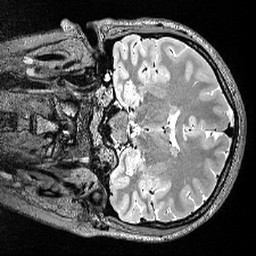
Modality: T2w
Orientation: coronal
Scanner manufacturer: siemens
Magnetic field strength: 3 T
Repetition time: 3.2 s
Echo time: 0.566 s